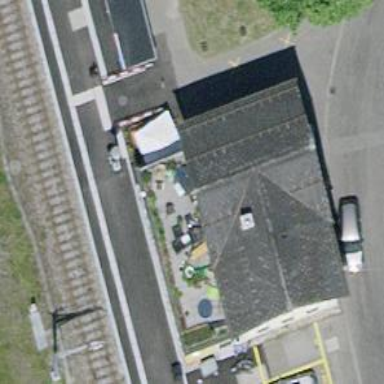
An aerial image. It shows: Halt on the railway.